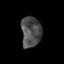
Tissue: prostate
Cell type: Fibroblasts
Senescence score: 0.77
Nuclear area (px): 605
Mean DAPI intensity: 76.752